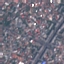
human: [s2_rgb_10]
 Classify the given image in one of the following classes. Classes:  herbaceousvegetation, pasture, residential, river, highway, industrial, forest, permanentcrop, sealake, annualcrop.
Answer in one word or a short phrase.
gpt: Residential